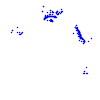
Particle: pion